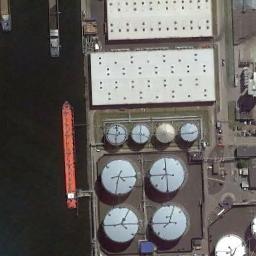
Label: storage tanks